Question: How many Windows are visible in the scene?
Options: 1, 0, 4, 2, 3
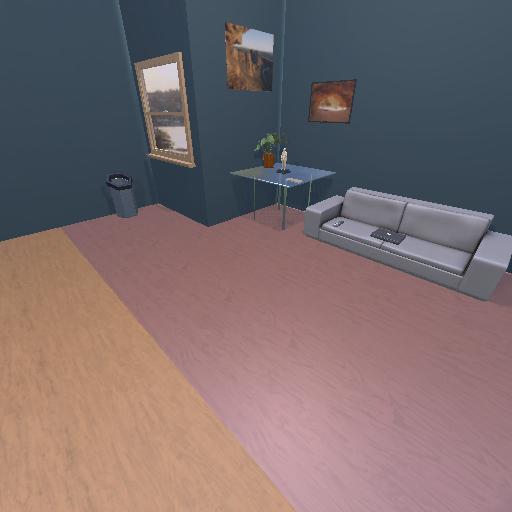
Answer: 1